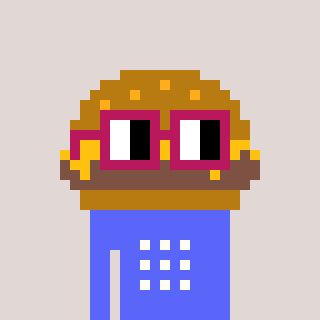
a pixel art character with square dark red glasses, a burger-shaped head and a purple-colored body on a warm background